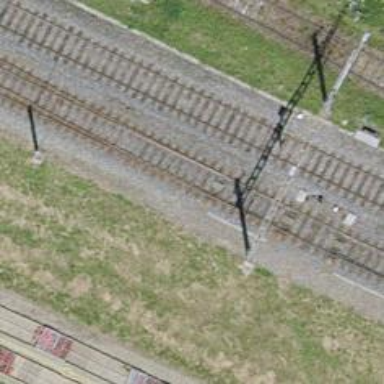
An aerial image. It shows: Railway switch.